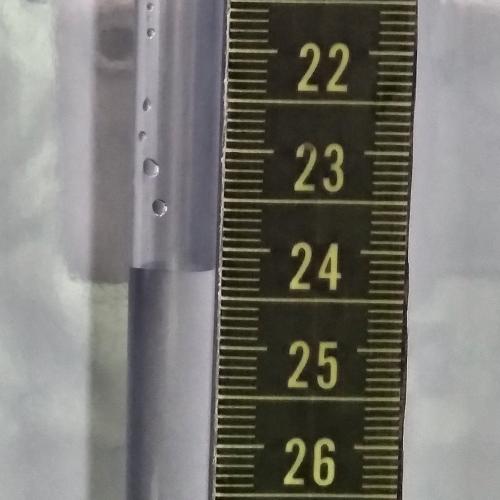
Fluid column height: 24.2 cm